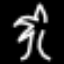
Label: palm tree